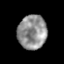
Tissue: prostate
Cell type: T cells
Senescence score: 0.3124
Nuclear area (px): 966
Mean DAPI intensity: 144.484